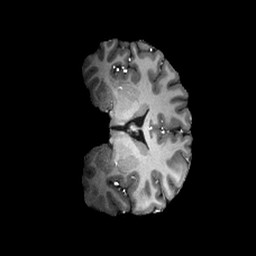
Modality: T1w
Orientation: coronal
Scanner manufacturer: siemens
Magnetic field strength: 6.98 T
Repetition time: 3.1 s
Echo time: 0.00355 s